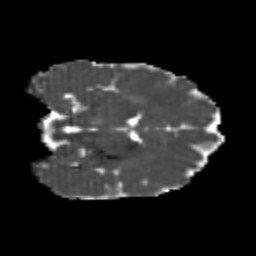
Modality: MD
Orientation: coronal
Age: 26
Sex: female
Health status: healthy
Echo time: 0.074 s